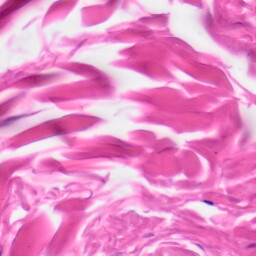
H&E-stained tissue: Skin